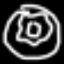
Label: donut